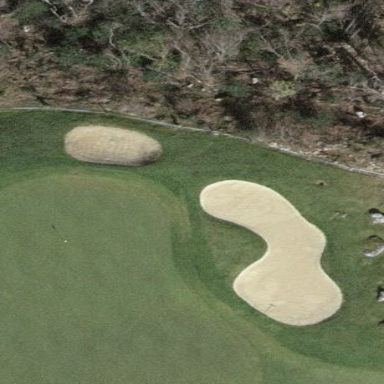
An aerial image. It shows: Golf bunker filled with natural sand.